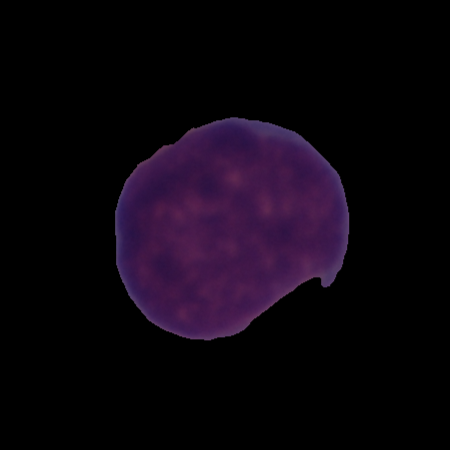
Label: cancer